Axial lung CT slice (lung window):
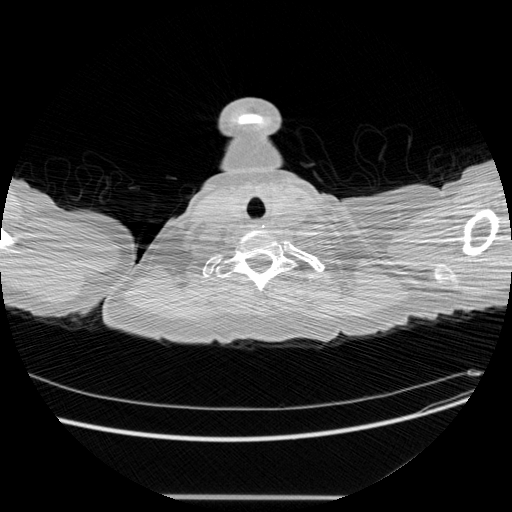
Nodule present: no